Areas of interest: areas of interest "Museum"
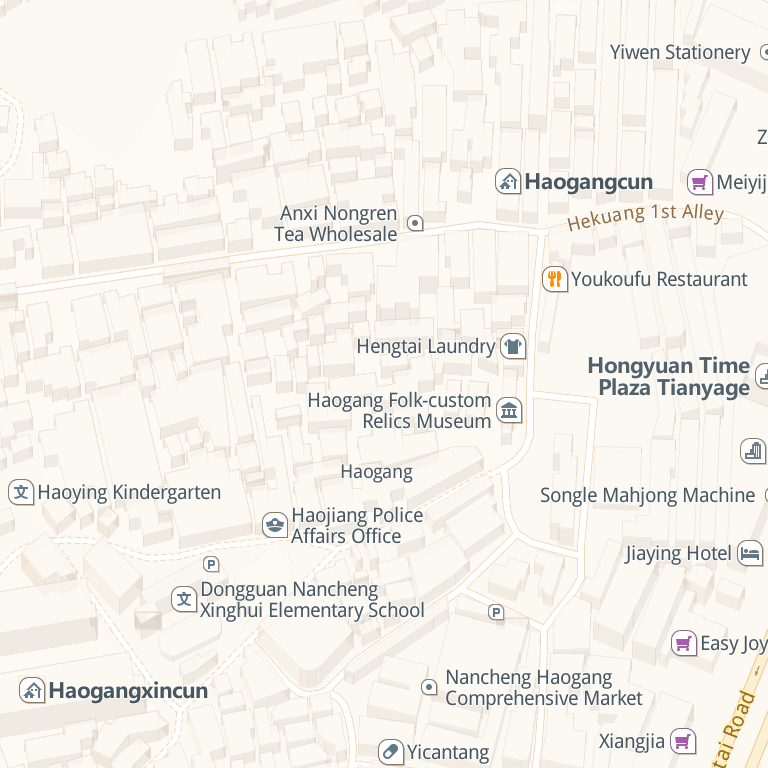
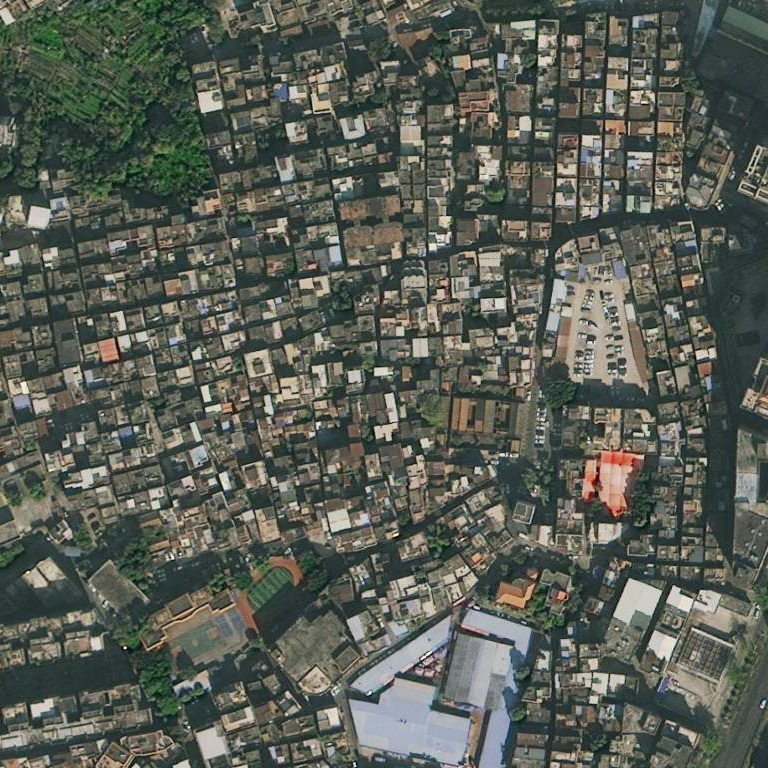